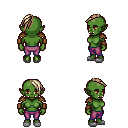
a pixel art fantasy rpg character, female body template, orc, green skin, leather shoulder armor, magenta pants, white blonde long mohawk hairstyle, leather bracers, white slippers, four views (front, back, left, right), 2x2 character sprite sheet, small pixel art, hard edges, no anti-aliasing